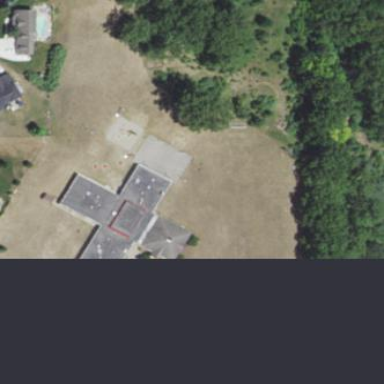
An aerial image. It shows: School building.